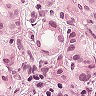
Metastatic tissue present: yes